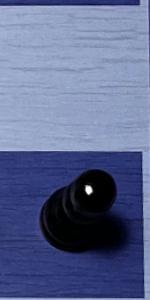
Label: Pawn_Black